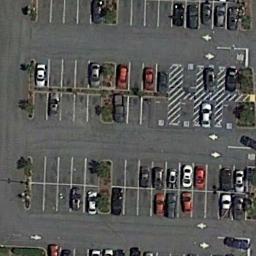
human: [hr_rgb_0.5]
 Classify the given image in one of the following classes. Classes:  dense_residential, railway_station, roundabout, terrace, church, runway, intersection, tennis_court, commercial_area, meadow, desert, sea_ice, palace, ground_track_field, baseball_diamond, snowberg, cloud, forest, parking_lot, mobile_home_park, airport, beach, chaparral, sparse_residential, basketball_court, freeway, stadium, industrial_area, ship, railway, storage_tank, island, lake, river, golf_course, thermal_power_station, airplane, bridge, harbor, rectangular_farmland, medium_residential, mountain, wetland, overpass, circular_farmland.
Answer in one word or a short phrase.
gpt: parking_lot